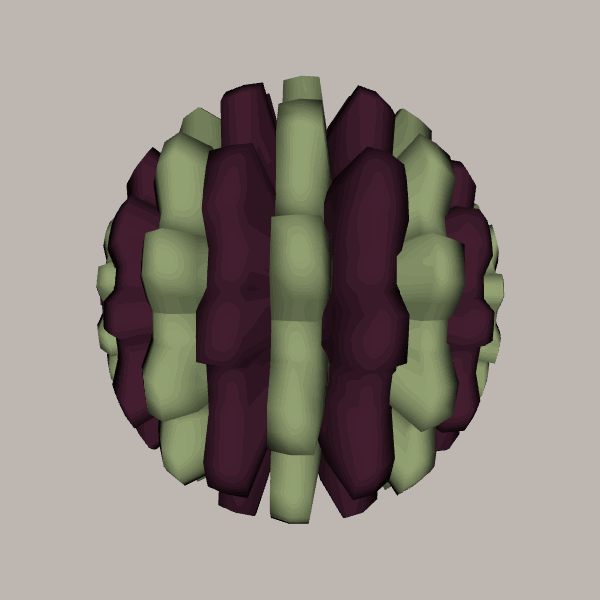
Background: light